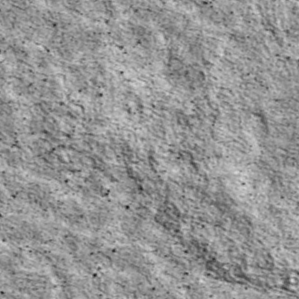
Label: non_frost